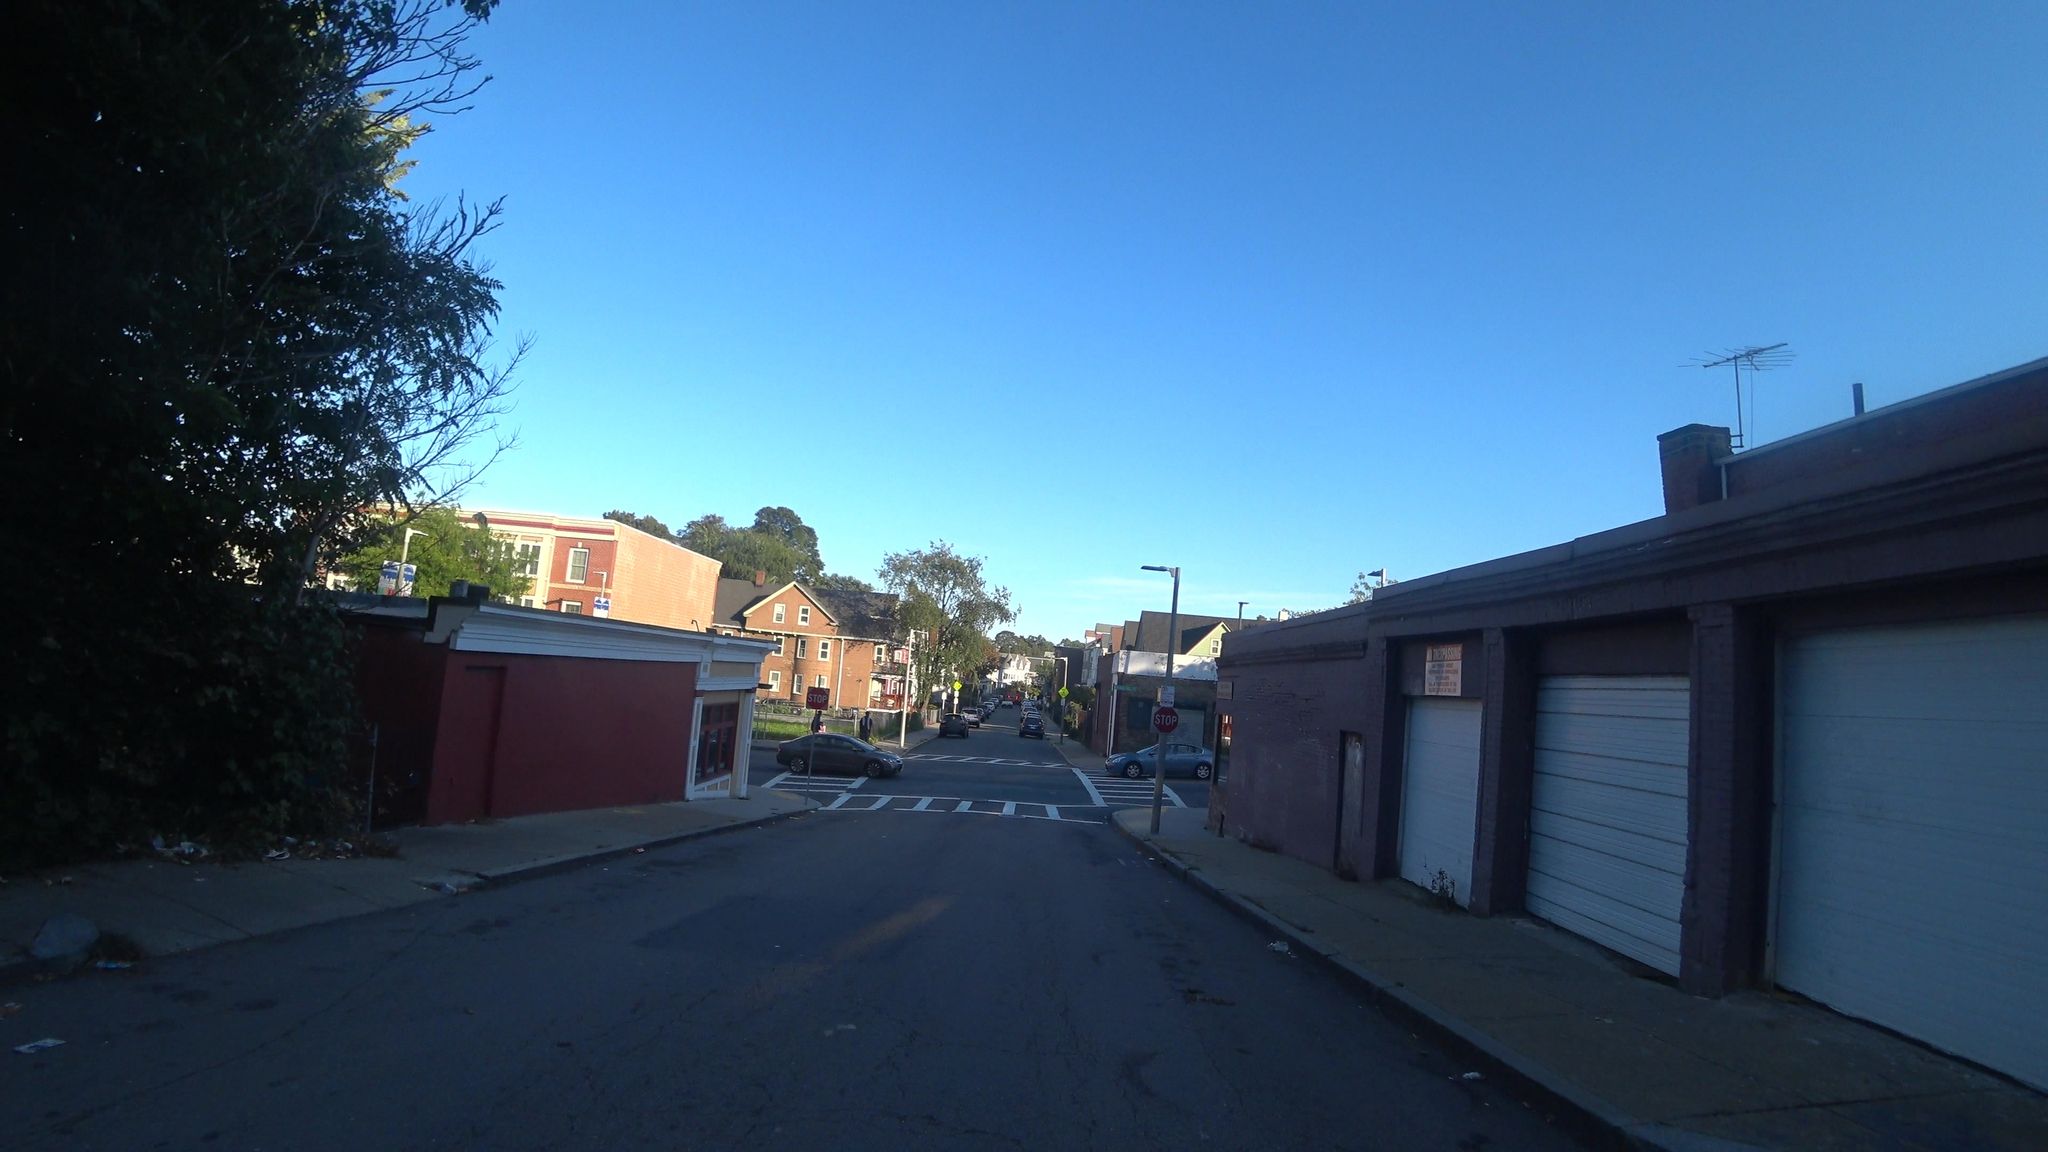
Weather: clear
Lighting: day
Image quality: good
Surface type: cycling surface
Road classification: residential
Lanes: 1
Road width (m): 12.2
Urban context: urban centre
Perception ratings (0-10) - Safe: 0.75, Lively: 5.03, Beautiful: 6.28, Boring: 3.62, Depressing: 4.65, Wealthy: 2.66